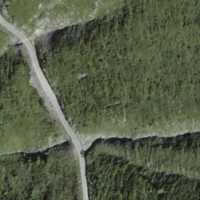
EUNIS habitat code: 23
Species observed at this site:
Saxifraga paniculata